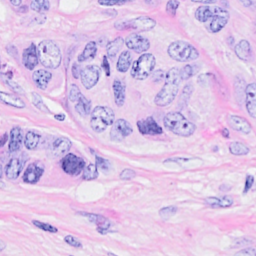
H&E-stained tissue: Breast